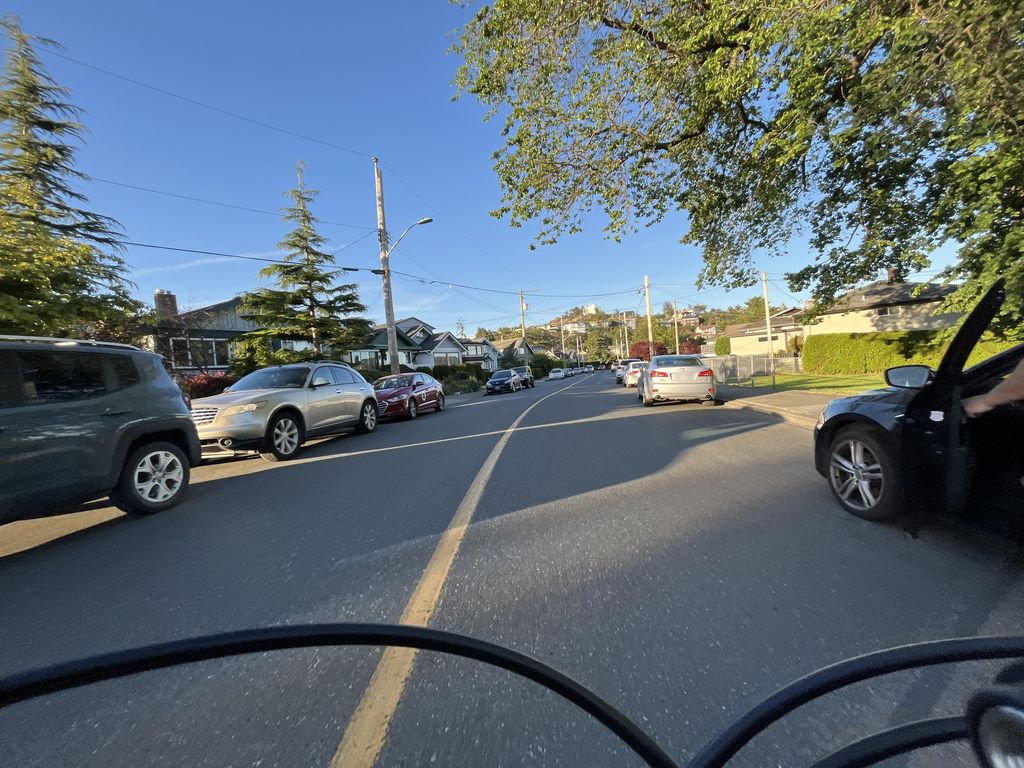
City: victoria